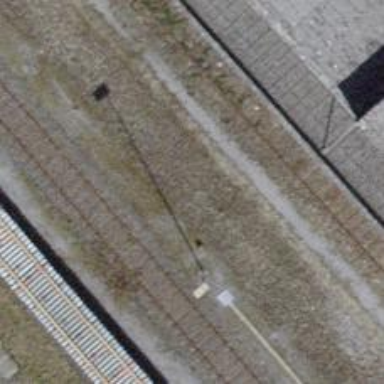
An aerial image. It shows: Abandoned railway spur.